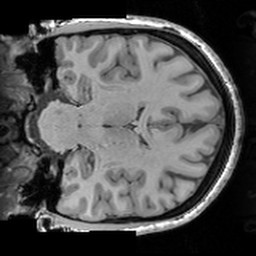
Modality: T1w
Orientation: coronal
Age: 34
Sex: female
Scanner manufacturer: siemens
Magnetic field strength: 3 T
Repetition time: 1.63 s
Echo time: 0.00311 s